Question: I have unordered list which has bulleted text within. I need to indent the list items in line. However for long running text, the style is not working as expected. I should make it aligned within the border box. Here is the css code
'''
ul{
background-color: #FFFFFF;
border: 1px solid black;
border-radius: 3px 3px 3px 3px;
list-style: disc inside none;
padding: 10px;
}
'''
Here is the example HTML
'''
<div style="padding:20px">
<ul>
<li>Should be minimum of 8 characters</li>
<li>A long running text A long running text A long running text A long running text A long running text</li>
<li>Should have at least one number</li>
</ul>
</div>
'''

JS Fiddle link : <URL>
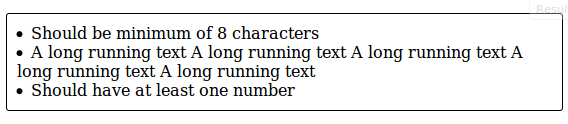
Answer: Is this what you are looking for?
<URL>
'''
ul{
background-color: #FFFFFF;
border: 1px solid black;
border-radius: 3px 3px 3px 3px;
list-style: disc outside none;
padding: 10px 10px 10px 25px;
}
'''
I changed the list style to "outside" and gave some extra padding to the left.